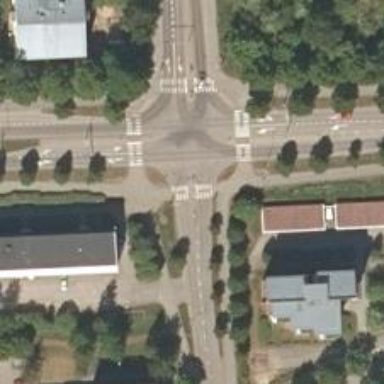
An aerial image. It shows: Asphalt cycleway with uncontrolled zebra crossing. Crossing island is present on the cycleway.